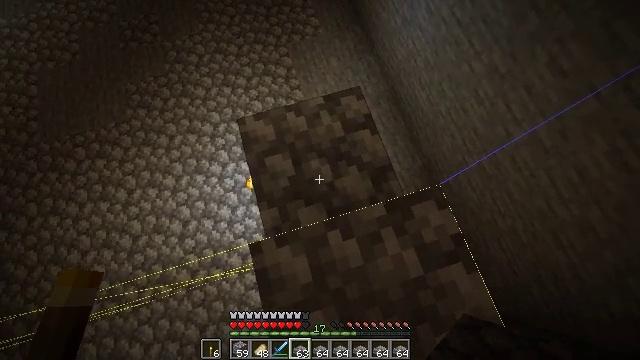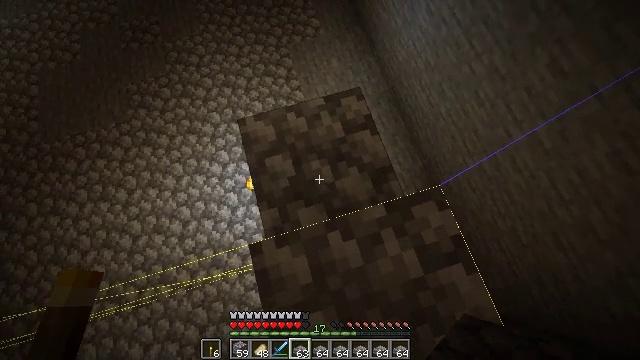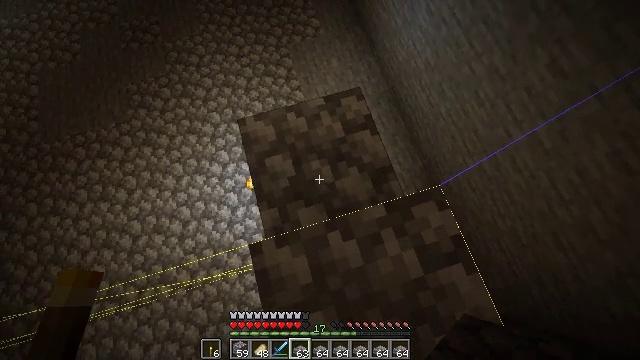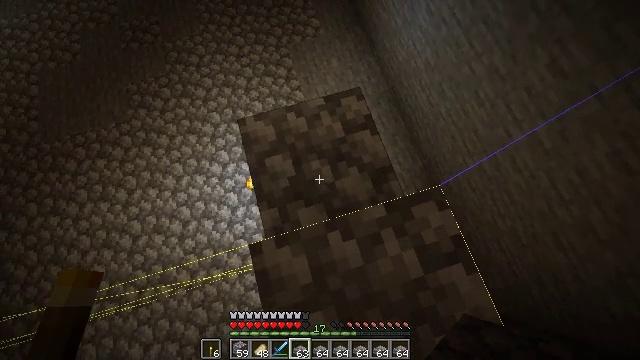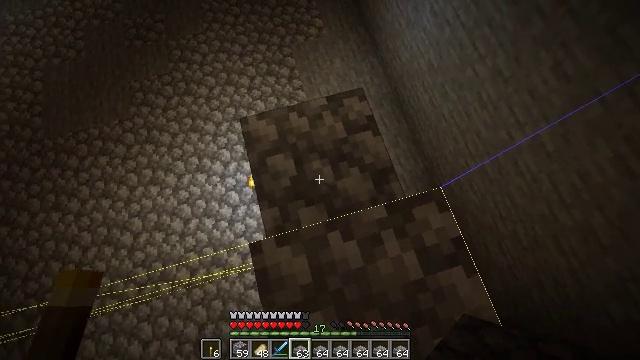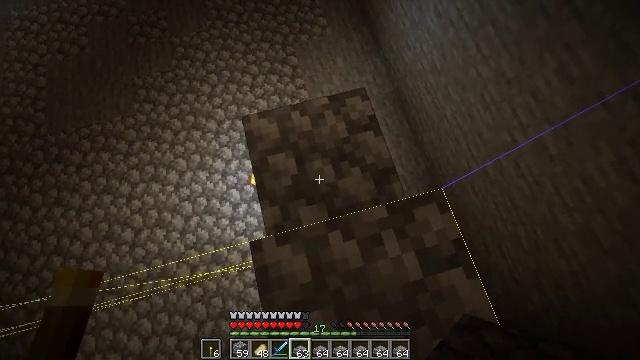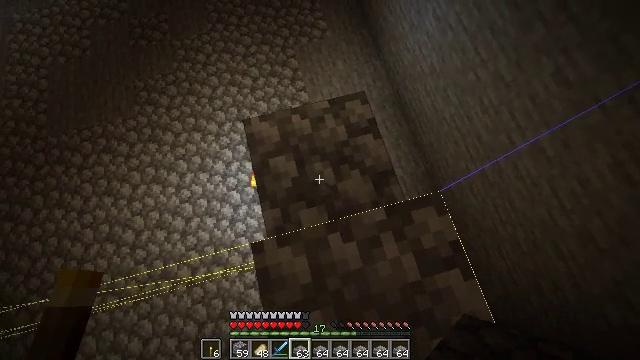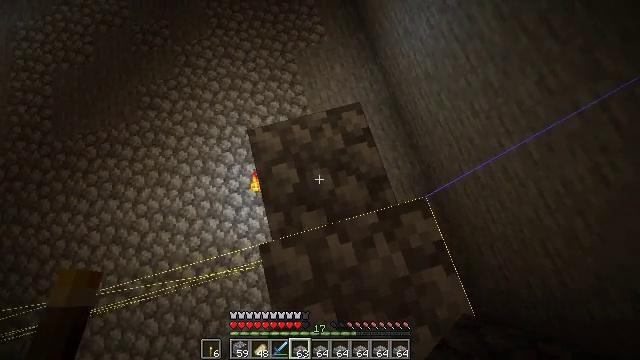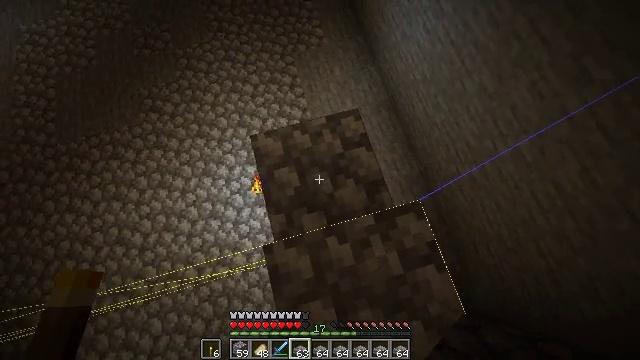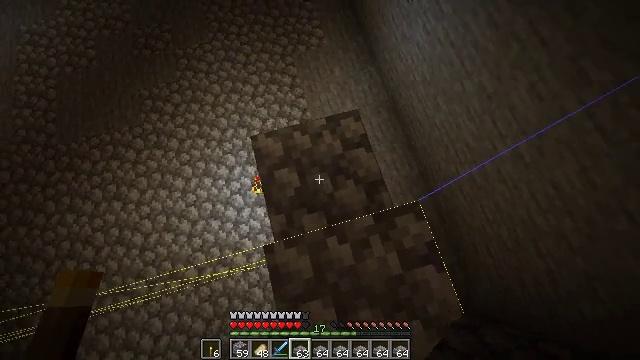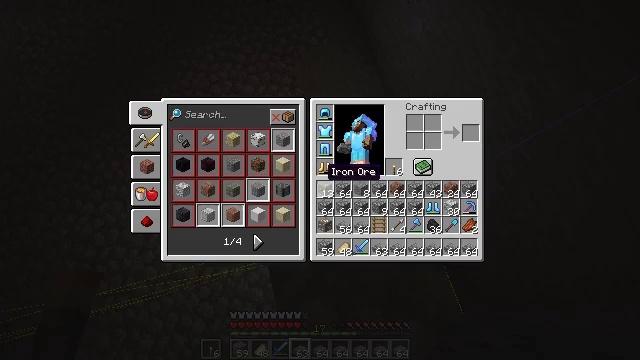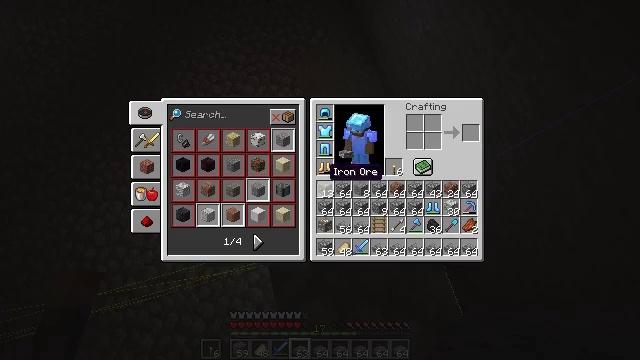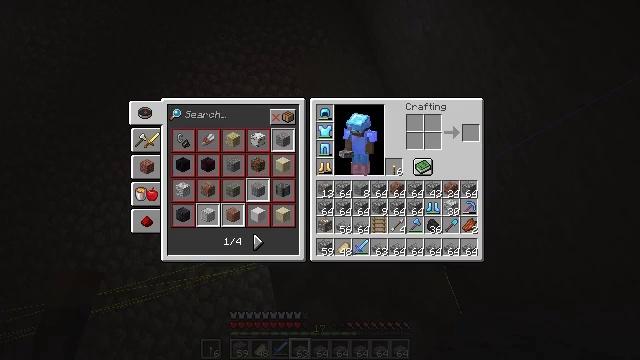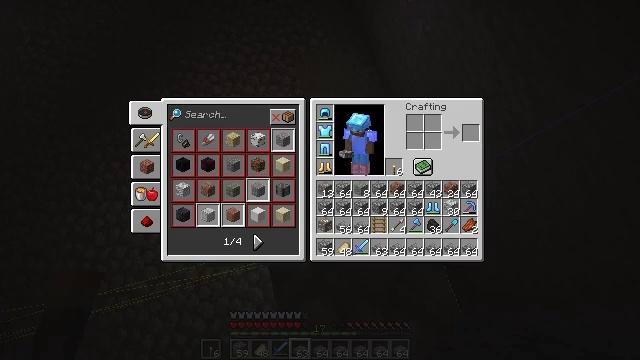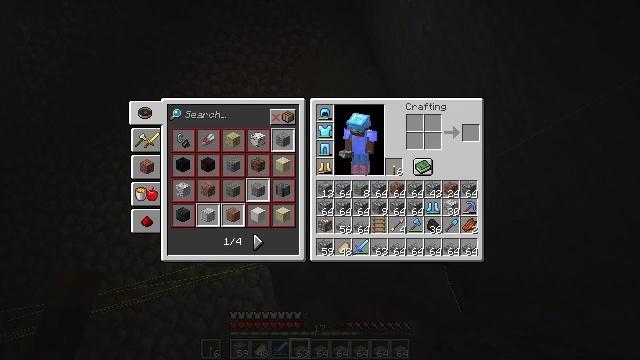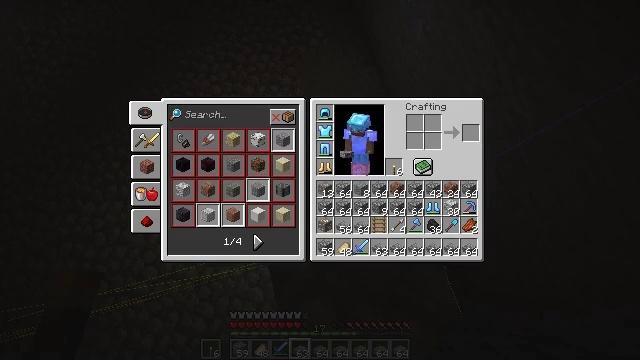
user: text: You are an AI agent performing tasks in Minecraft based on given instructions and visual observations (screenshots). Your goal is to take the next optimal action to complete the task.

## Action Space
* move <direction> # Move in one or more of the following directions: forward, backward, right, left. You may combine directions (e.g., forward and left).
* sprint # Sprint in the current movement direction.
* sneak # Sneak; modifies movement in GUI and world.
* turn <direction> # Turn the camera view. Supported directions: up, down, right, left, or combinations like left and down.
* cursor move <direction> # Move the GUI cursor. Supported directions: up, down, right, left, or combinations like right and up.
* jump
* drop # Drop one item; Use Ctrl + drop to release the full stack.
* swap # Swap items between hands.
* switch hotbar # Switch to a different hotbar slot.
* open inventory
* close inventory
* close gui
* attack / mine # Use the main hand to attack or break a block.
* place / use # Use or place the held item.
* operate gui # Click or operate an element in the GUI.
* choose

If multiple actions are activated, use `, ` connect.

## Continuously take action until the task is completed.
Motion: motion action
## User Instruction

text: Attack the cobblestone slab to gather it.
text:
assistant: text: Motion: sneak
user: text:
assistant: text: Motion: sneak
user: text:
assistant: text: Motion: sneak
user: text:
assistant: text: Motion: sneak
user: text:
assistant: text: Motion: no_op
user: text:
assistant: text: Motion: no_op
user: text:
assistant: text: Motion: no_op
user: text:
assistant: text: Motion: no_op
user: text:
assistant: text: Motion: no_op
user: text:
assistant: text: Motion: open inventory
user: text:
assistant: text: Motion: open inventory
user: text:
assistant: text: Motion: open inventory
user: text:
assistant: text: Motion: no_op
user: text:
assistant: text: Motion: no_op
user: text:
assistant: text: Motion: no_op
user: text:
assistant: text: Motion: cursor move right
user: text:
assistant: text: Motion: cursor move right
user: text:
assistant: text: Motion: cursor move right
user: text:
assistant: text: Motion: cursor move right
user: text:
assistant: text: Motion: cursor move right
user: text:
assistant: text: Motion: cursor move right and down
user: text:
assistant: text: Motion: cursor move down
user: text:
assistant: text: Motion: cursor move down
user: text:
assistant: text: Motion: no_op
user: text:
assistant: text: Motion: cursor move right
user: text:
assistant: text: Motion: no_op
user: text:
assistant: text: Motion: no_op
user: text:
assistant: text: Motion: cursor move right
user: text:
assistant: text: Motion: no_op
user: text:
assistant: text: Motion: cursor move right